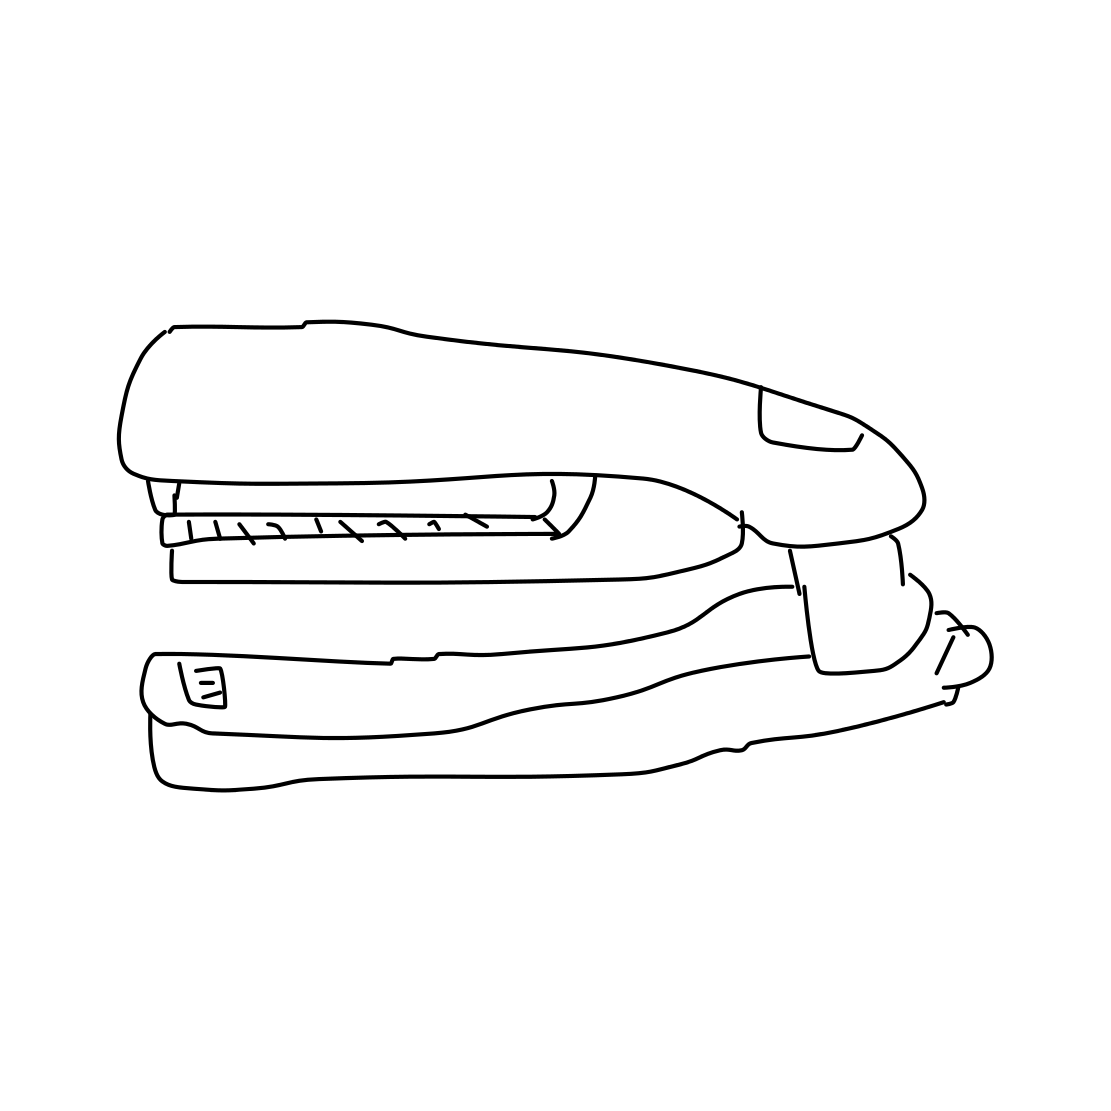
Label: stapler